Interaction volume radius: 5 \u00c5
Interaction volume height: 20 \u00c5
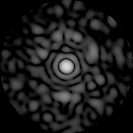
Disorder parameter: 0.8457